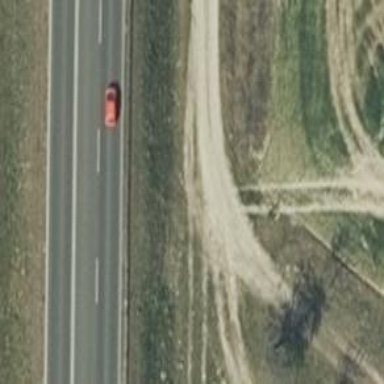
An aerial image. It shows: Well-maintained track road with grade 1 tracktype.